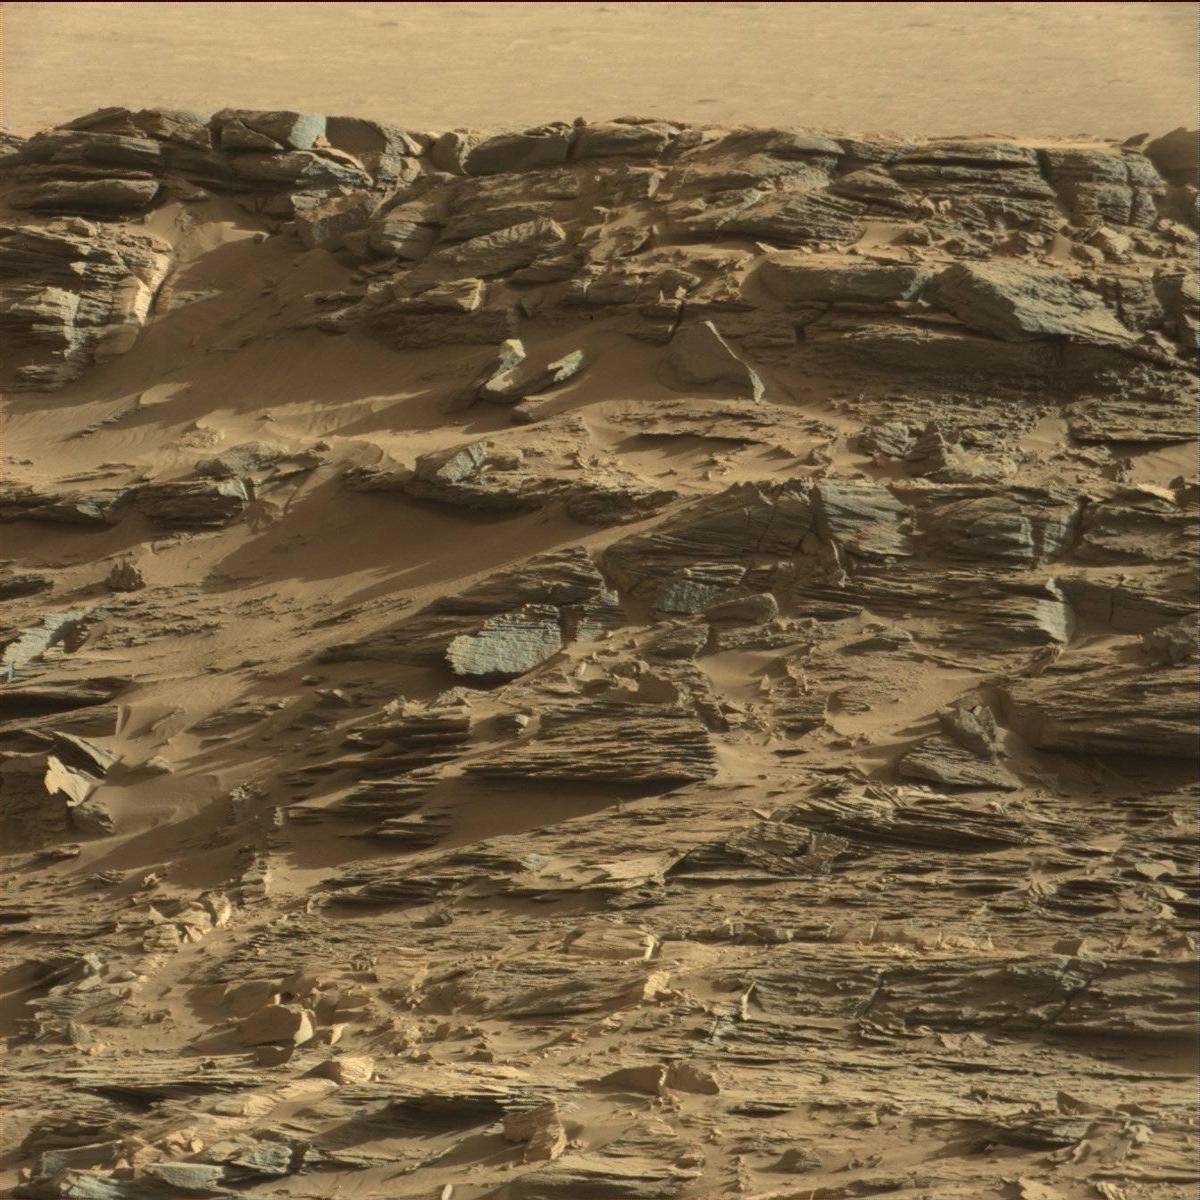
Terrain classes present: Bedrock, Sand / Soil